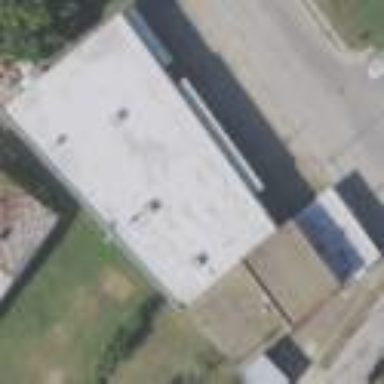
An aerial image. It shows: Commercial building.